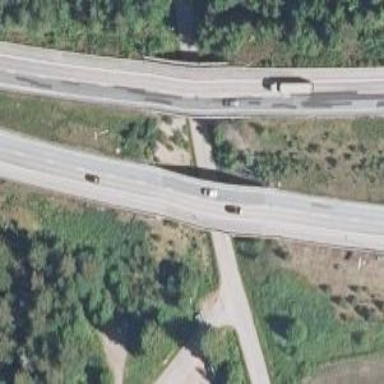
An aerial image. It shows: Asphalt motorway.